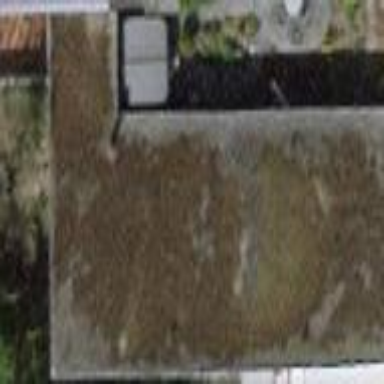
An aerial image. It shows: Terrace building.